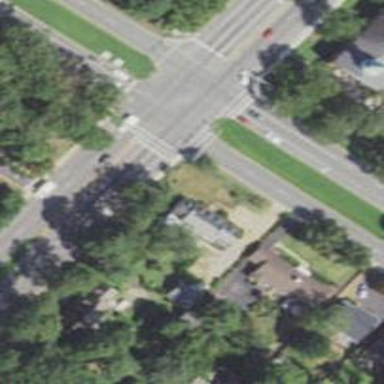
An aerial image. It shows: Marked crossing on footway.